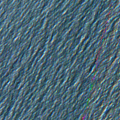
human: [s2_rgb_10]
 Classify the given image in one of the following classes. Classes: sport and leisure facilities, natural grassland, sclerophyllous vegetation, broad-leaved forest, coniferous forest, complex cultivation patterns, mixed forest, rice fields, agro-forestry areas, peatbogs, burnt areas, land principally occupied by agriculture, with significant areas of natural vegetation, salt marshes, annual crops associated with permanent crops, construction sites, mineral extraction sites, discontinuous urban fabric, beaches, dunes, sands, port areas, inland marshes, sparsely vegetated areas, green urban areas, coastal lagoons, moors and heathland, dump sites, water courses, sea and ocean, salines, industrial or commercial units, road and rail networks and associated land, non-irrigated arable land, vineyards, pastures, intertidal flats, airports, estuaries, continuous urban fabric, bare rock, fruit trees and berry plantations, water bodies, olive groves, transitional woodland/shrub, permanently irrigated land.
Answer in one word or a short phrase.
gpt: sea and ocean